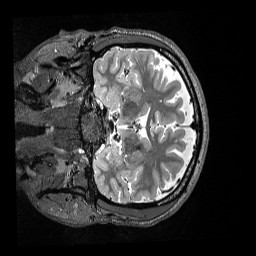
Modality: T2w
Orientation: coronal
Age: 32
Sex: male
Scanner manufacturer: siemens
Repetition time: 3.2 s